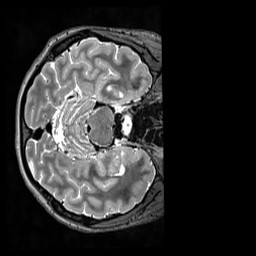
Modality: T2w
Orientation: axial
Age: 25
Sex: female
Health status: ill
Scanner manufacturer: siemens
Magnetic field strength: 3 T
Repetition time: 3.2 s
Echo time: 0.564 s